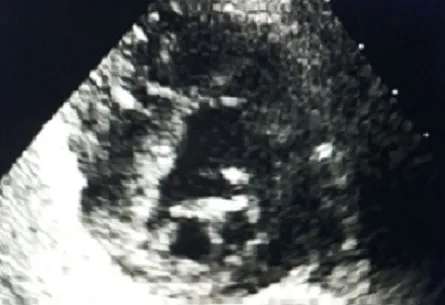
Postoperative echocardioqraphy.
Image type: radiology (ultrasound)